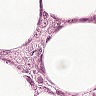
Metastatic tissue present: yes